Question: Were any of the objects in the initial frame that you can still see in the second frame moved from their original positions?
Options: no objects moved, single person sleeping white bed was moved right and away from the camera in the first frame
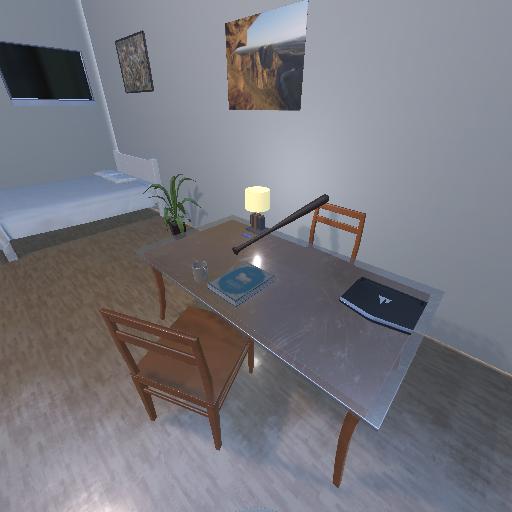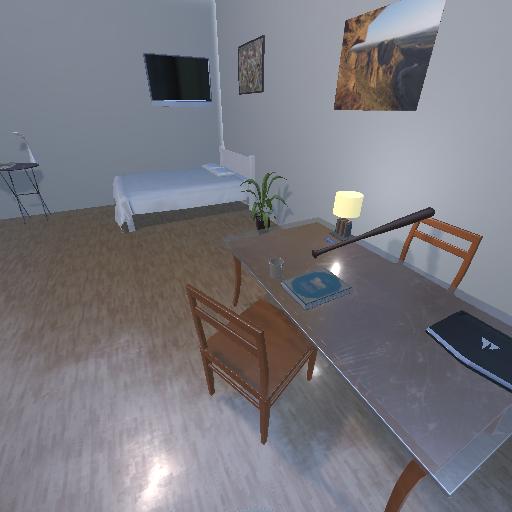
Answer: no objects moved